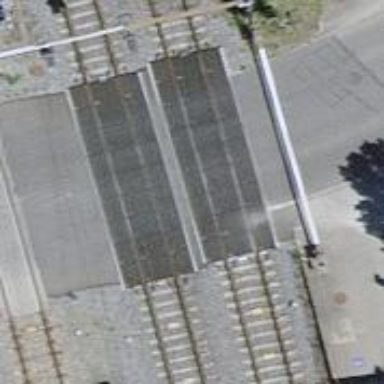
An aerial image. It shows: Level crossing with full barriers and lights.